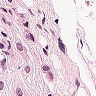
Metastatic tissue present: yes